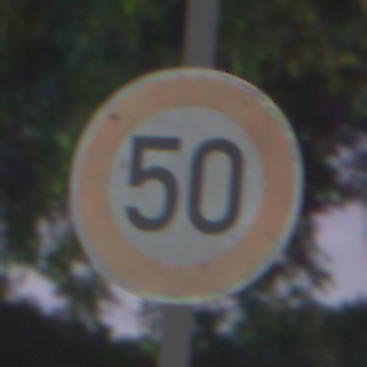
Verkehrszeichen: Geschwindigkeit50
Umgebung: Outdoor, Suburban
Tageszeit: Night
Wetter: PartlyCloudy
Licht: Artificial
Jahreszeit: NotSpecified
Kontrast: HighContrast